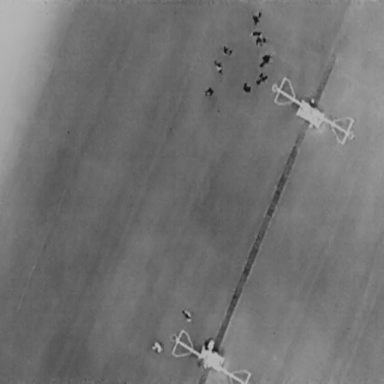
There are 11 People in the infrared image.